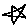
Label: star